Question: What is the result of this measurement?
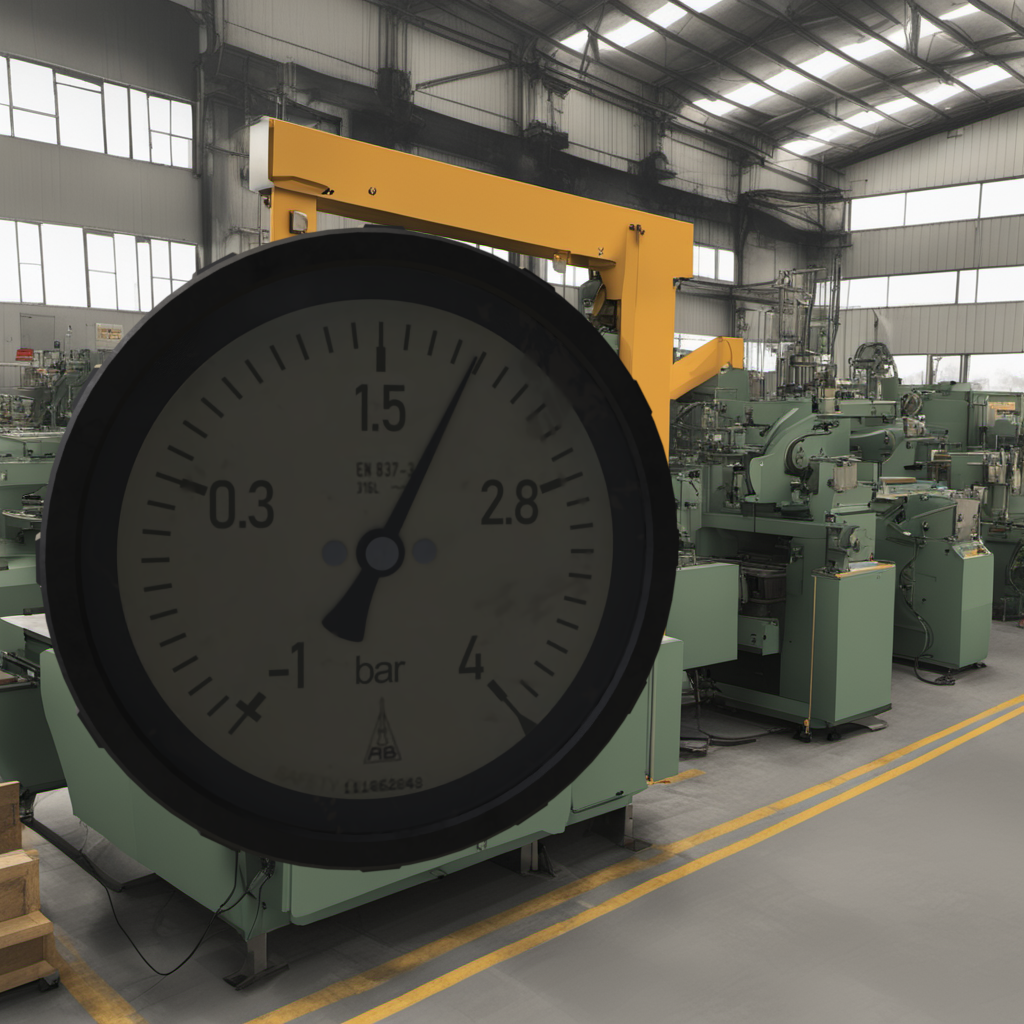
Answer: The result is 1.98
Question: What is the value range of the measurement in the image?
Answer: The range is from -1 to 4
Question: What is the minimum and maximum value range of this measurement?
Answer: The minimum value is -1 and the maximum value is 4